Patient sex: M
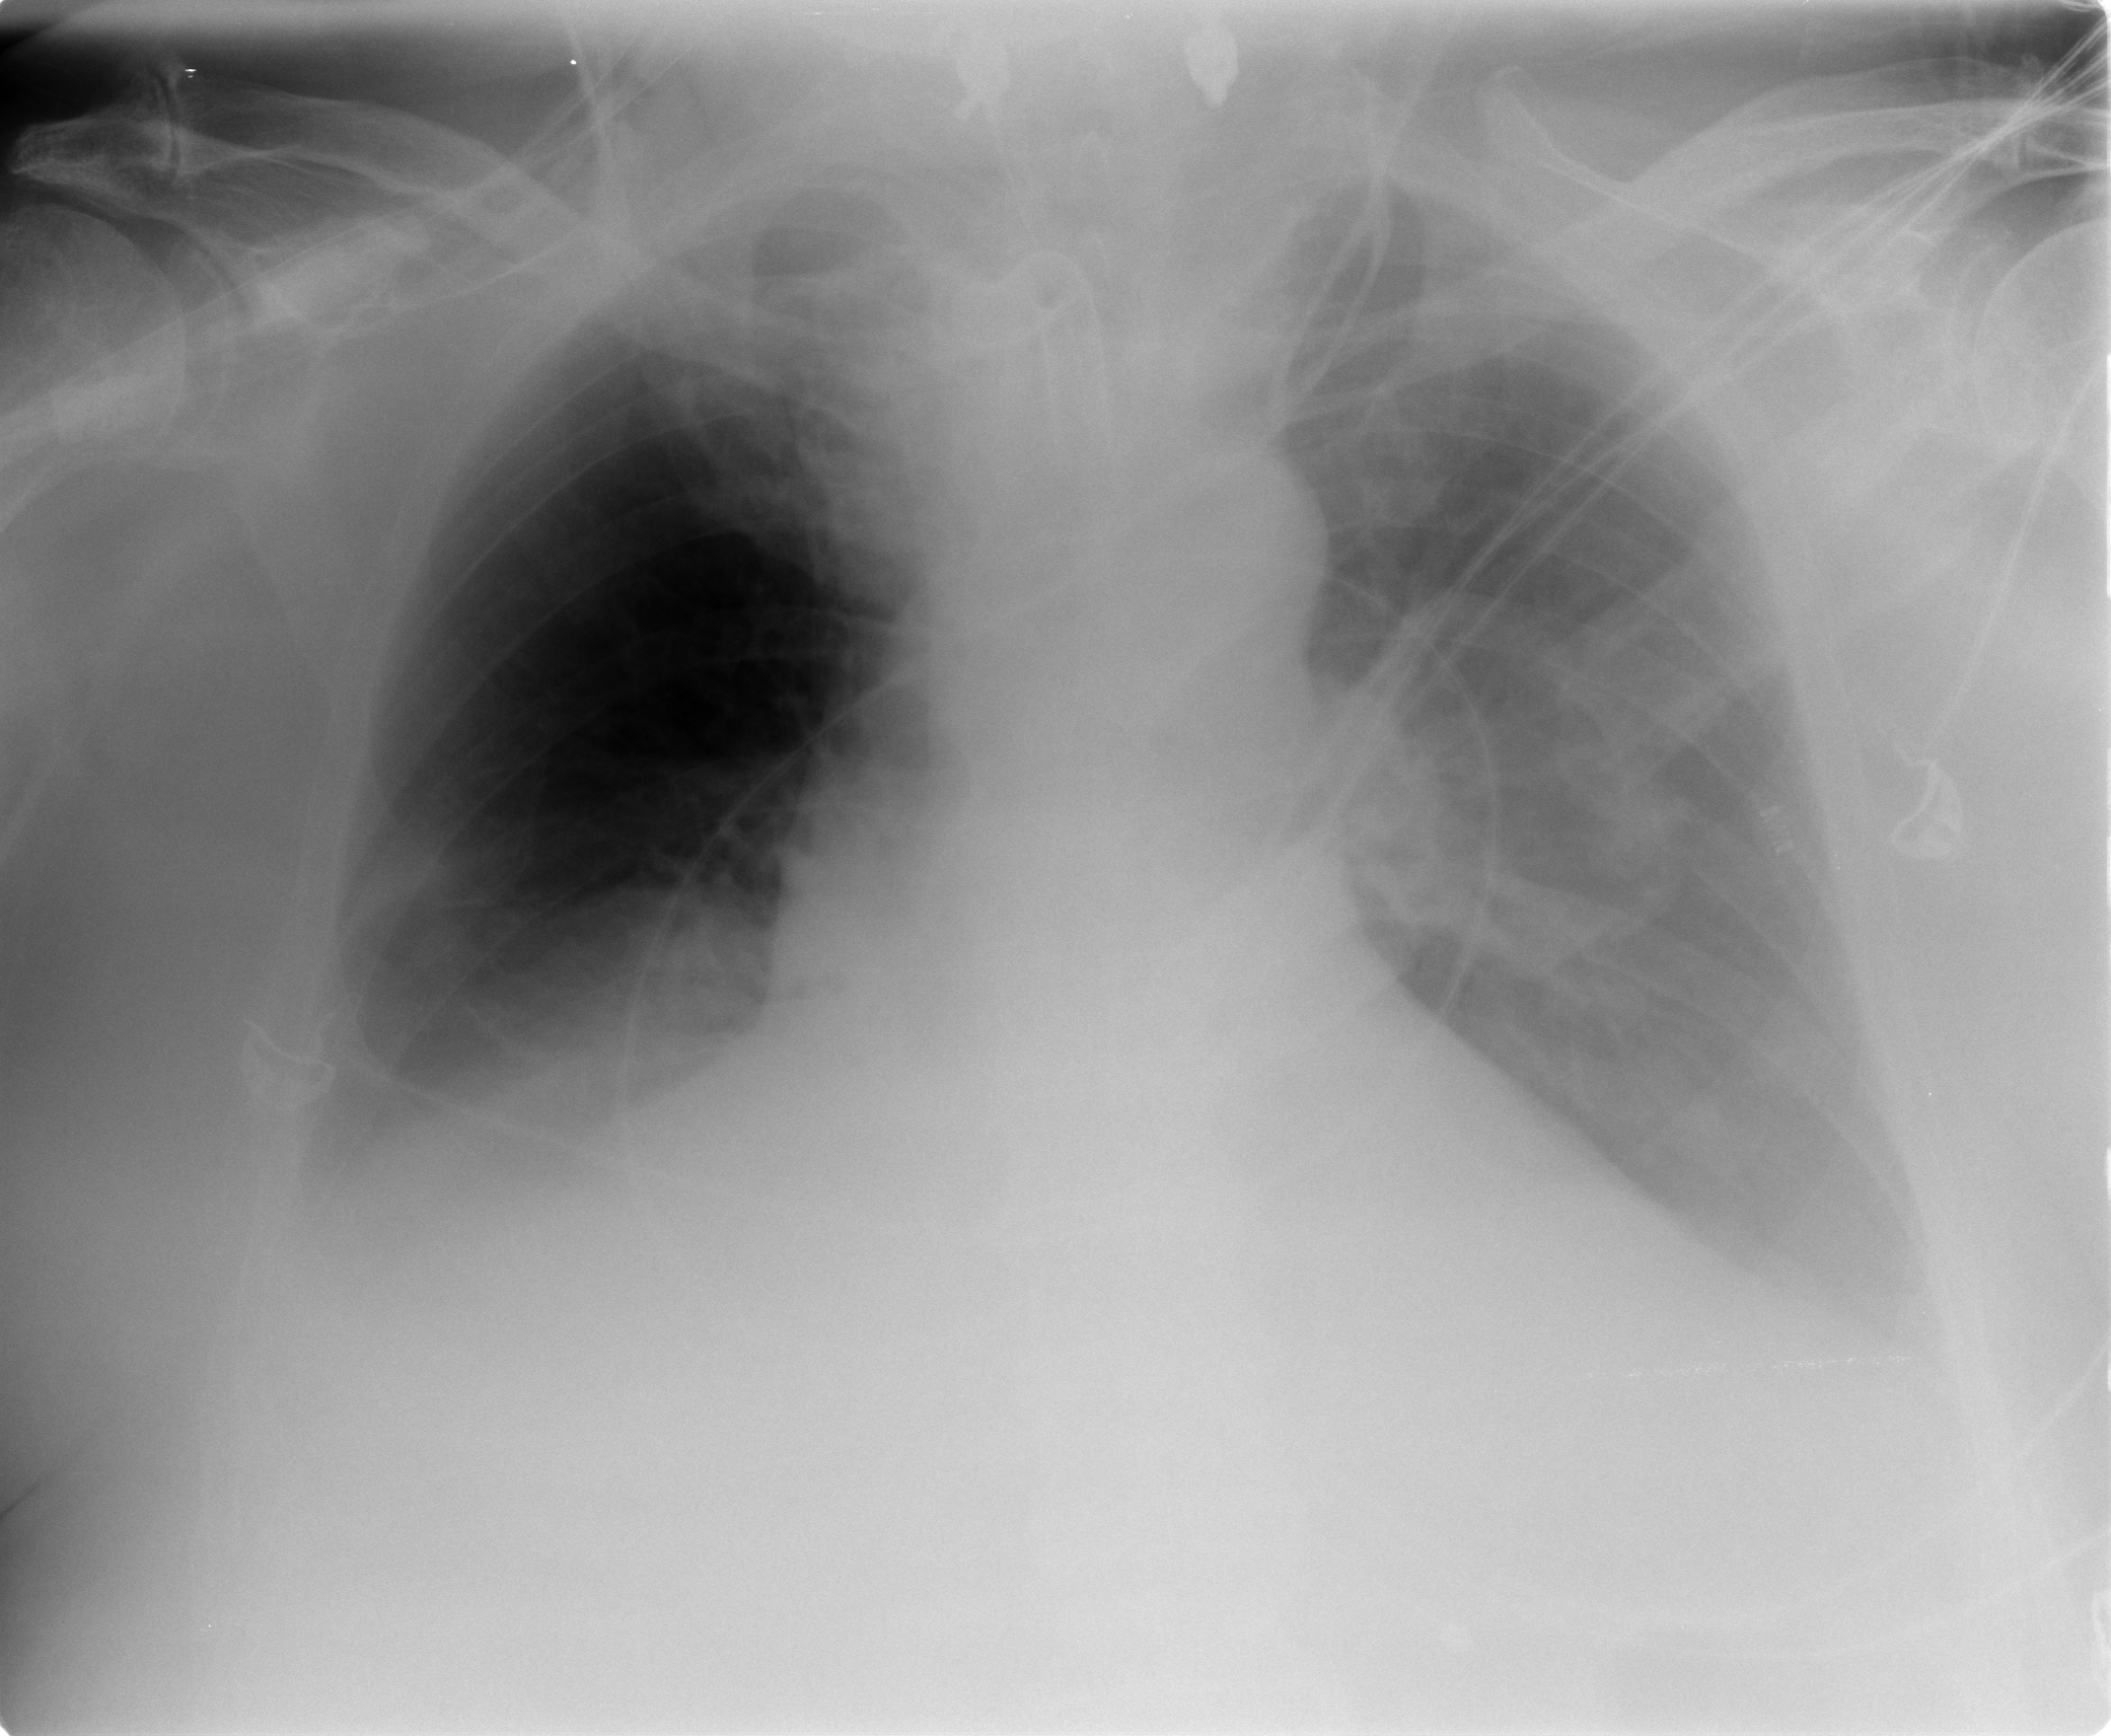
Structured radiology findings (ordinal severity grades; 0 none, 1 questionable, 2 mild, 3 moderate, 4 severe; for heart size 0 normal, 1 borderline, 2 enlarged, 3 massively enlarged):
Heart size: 2
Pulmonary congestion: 1
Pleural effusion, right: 3
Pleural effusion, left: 3
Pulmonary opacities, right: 0
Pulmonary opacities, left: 0
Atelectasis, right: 2
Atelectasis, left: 2